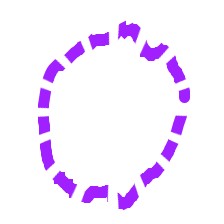
Shape: circle